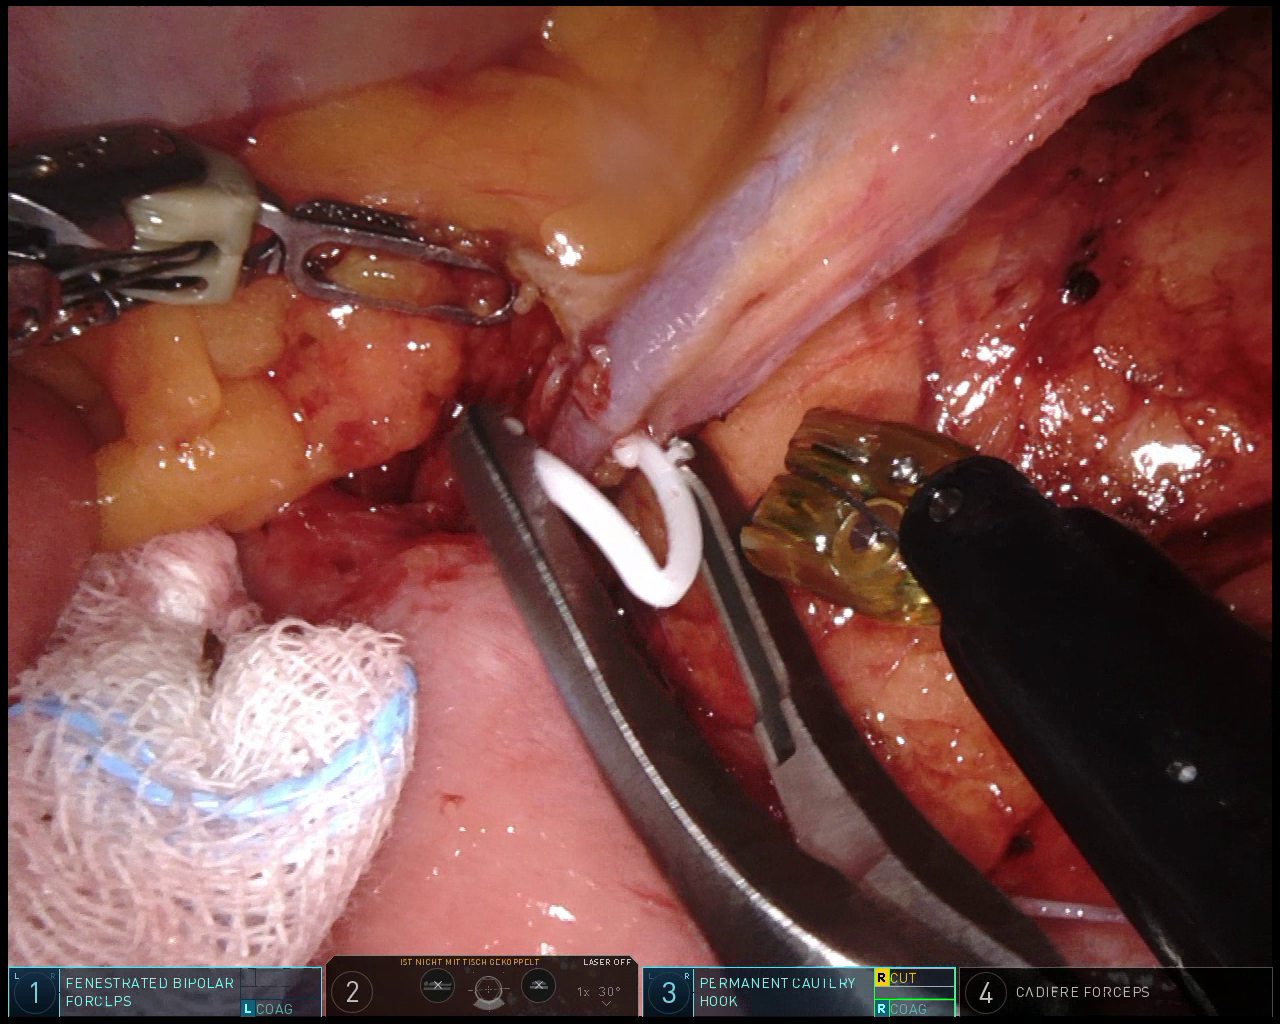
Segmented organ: intestinal_veins
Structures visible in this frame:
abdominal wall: no
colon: yes
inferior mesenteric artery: no
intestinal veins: yes
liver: no
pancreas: no
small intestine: yes
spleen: no
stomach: no
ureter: no
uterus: no
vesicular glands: no